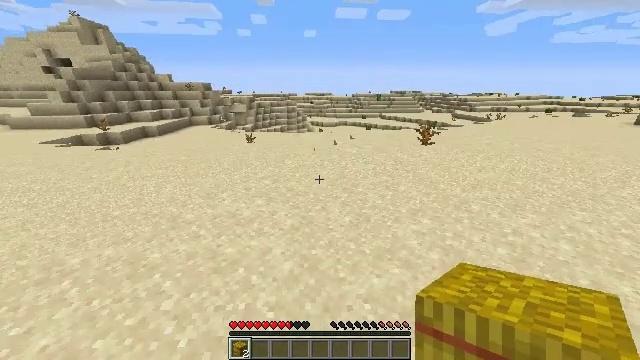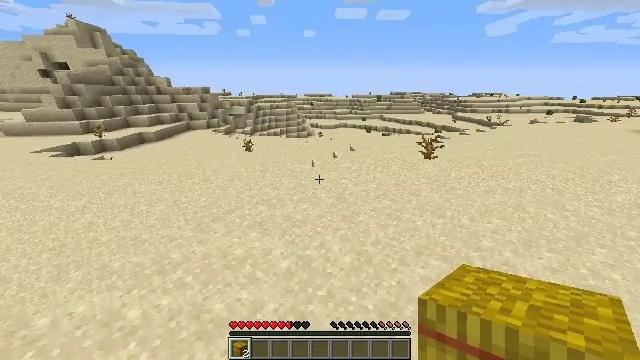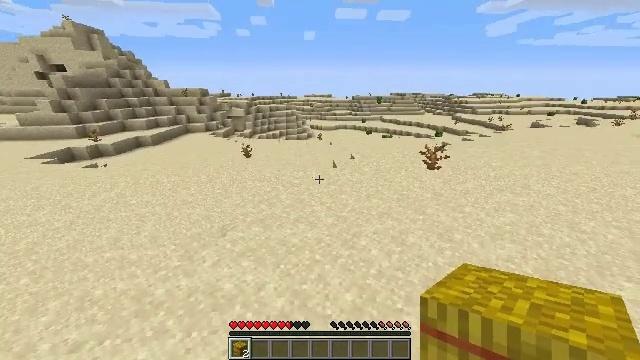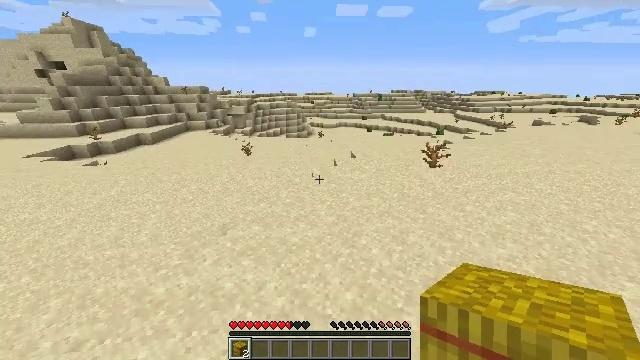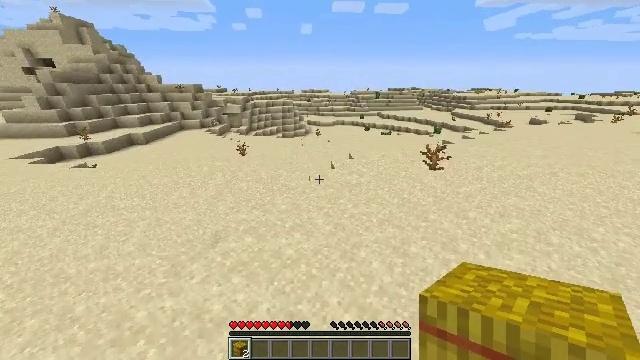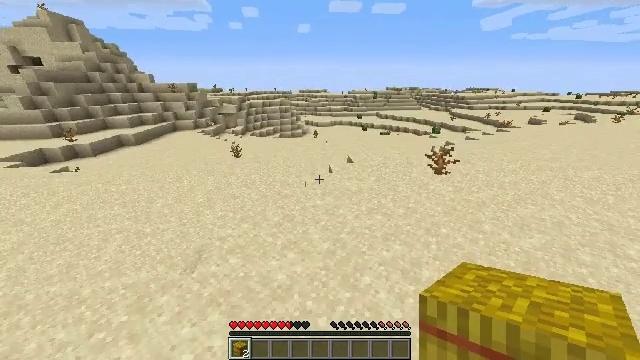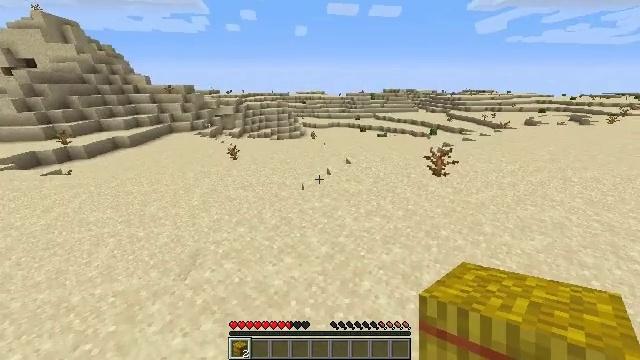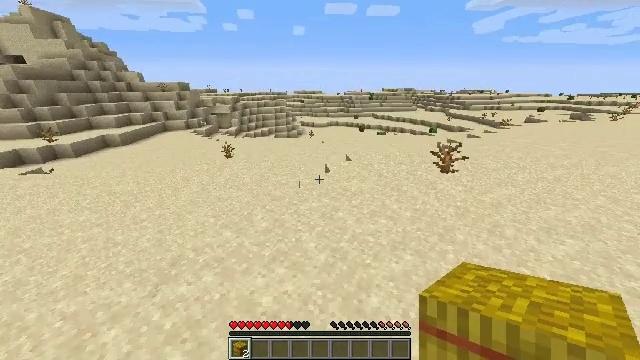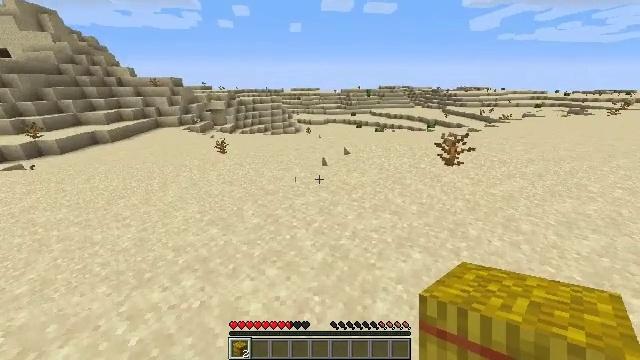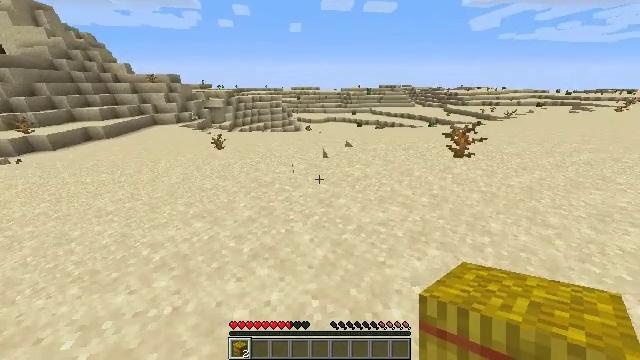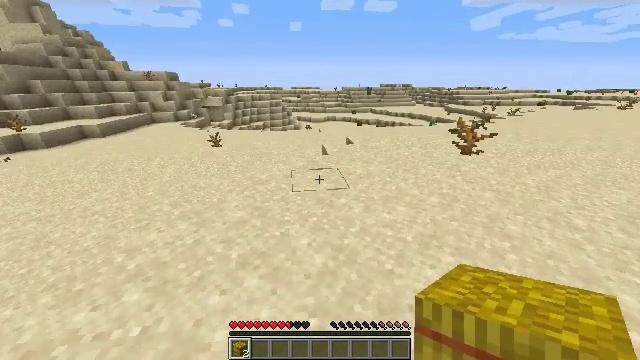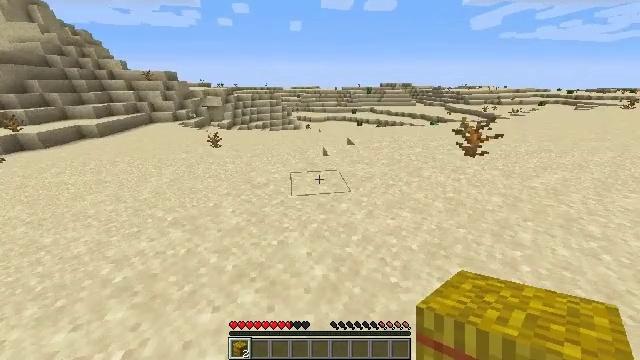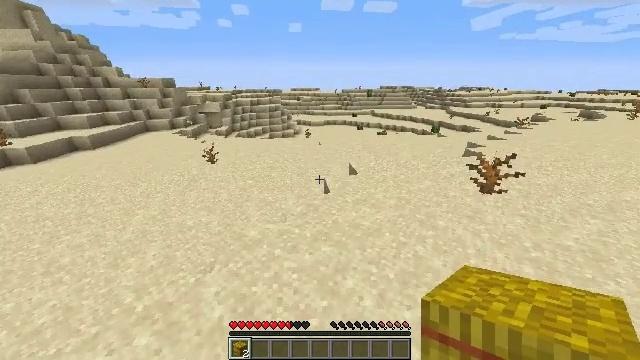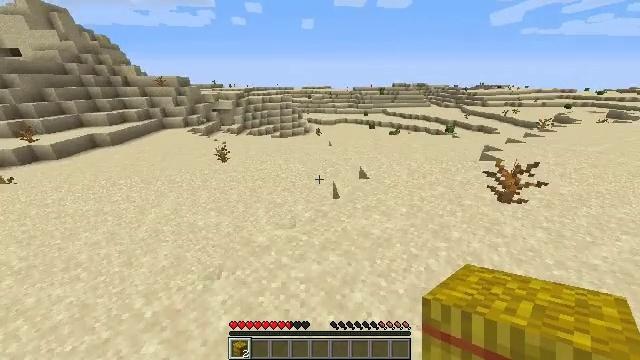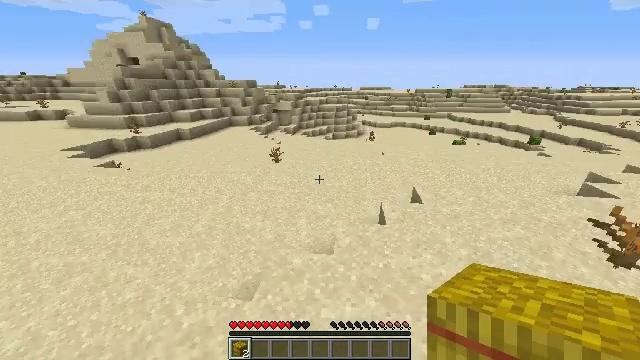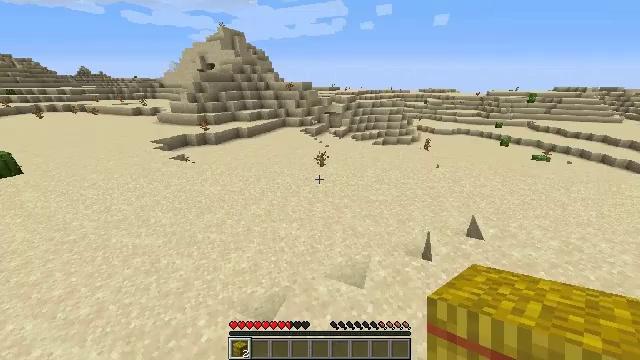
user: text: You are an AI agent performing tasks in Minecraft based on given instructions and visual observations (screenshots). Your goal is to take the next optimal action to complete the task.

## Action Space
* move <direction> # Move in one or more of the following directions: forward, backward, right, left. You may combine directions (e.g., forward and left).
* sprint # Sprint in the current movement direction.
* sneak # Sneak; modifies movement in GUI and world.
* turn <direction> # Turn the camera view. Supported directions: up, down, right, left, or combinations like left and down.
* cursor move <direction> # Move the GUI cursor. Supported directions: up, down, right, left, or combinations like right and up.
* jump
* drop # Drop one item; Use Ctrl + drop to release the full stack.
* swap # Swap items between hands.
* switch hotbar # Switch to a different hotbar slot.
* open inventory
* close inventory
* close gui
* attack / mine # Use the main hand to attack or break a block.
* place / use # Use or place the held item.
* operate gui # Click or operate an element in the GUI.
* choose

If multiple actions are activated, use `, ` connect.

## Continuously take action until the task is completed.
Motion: motion action
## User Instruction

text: Drop a hay block.
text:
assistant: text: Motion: move forward, sprint, jump
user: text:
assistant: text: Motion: move forward, sprint, jump
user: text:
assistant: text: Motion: move forward, sprint, jump
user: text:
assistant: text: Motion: move forward, sprint, jump
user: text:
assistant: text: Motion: move forward, sprint, jump
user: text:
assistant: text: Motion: move forward, sprint, jump
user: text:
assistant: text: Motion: move forward, sprint, jump
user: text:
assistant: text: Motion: move forward, sprint, jump
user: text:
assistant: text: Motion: move forward, sprint, jump
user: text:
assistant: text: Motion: move forward, sprint, jump
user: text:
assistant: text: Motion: move forward, sprint, jump
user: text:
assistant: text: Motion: move forward, sprint, jump
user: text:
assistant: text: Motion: move forward, sprint, turn left, jump
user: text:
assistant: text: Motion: move forward, sprint, turn left, jump
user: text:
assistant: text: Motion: move forward, sprint, turn left, jump
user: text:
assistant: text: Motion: move forward, sprint, turn left, jump
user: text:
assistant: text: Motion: move forward, sprint, jump
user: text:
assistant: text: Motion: move forward and move right, sprint, jump
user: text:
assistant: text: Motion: move forward and move right, sprint, jump
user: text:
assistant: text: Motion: move forward and move right, jump
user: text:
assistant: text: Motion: move forward and move right, jump
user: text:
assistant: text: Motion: move forward and move right, turn left, jump
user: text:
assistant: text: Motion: move forward and move right, turn left, jump
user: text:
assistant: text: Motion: move forward and move right, jump
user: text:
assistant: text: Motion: move forward and move right, jump
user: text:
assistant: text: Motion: move forward and move right, jump
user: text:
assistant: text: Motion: move forward and move right, jump
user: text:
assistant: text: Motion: move forward and move right, turn right and down, jump
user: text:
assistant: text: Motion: move forward and move right, turn right and down, jump
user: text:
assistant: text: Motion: move forward and move right, turn right and down, jump